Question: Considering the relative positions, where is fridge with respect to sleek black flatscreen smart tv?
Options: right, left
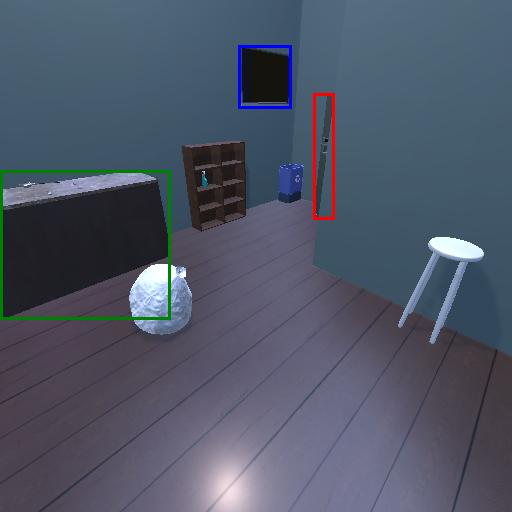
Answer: right